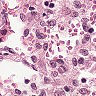
Metastatic tissue present: no